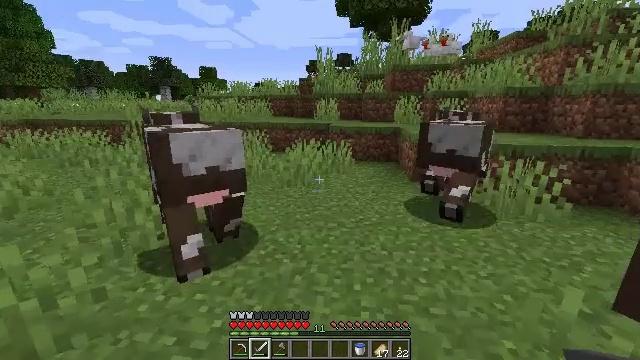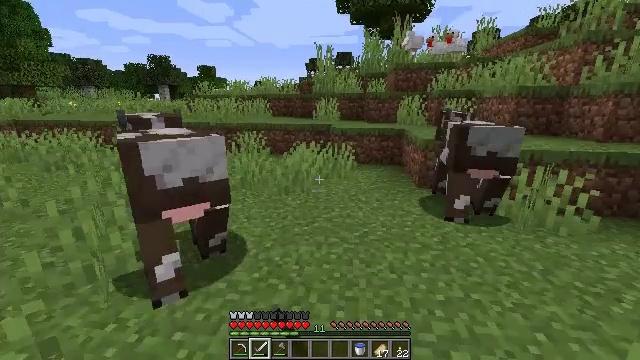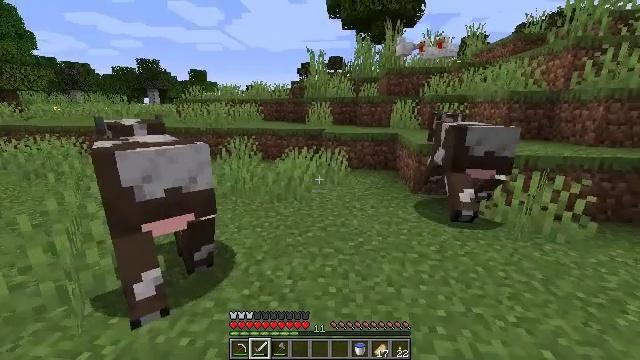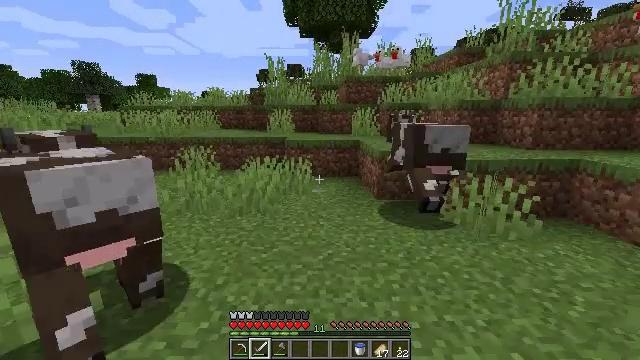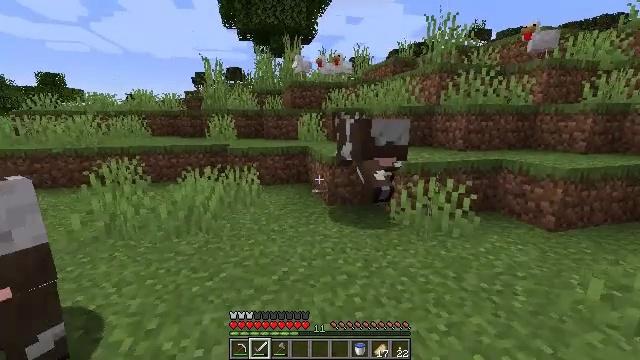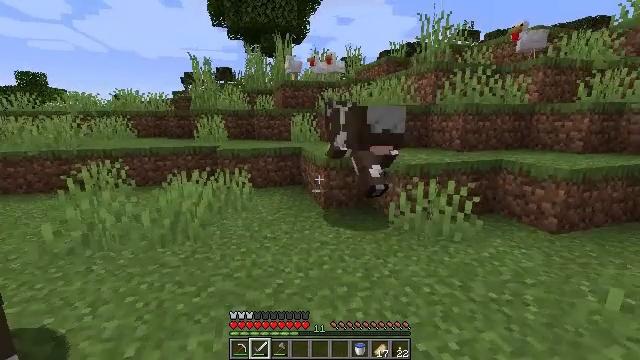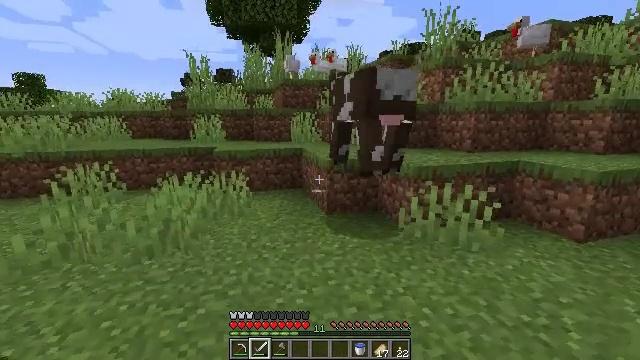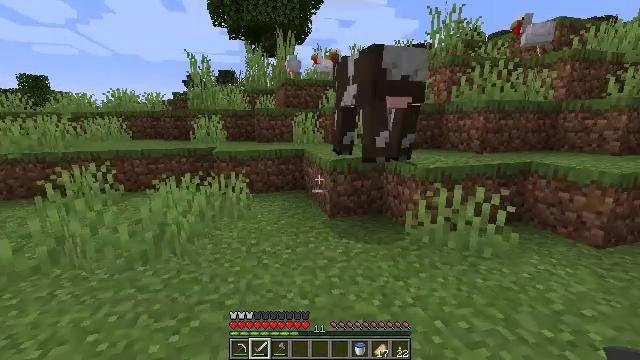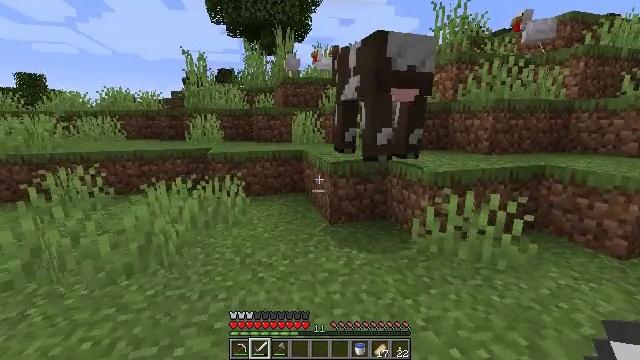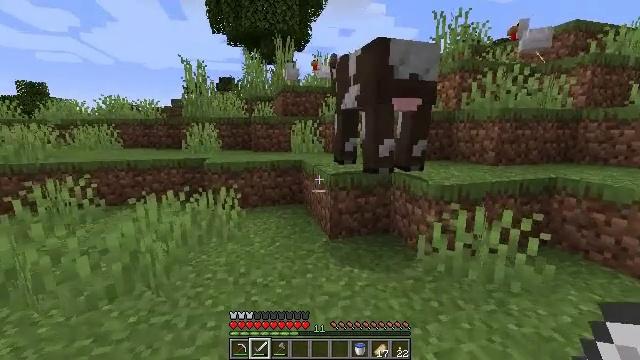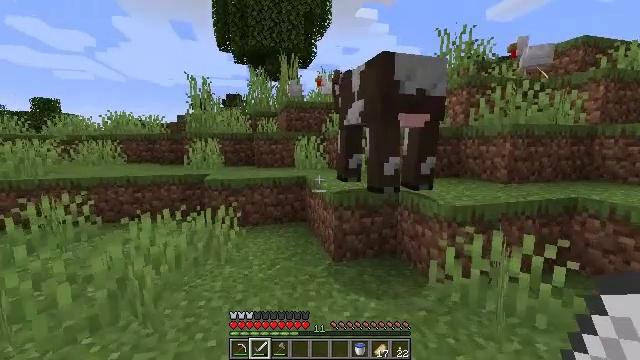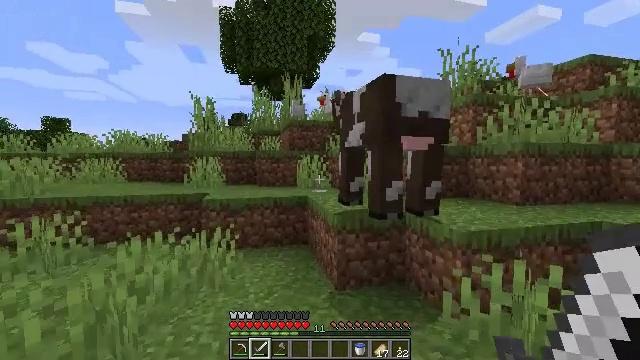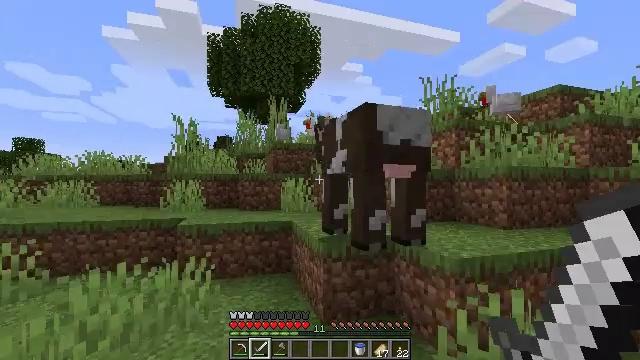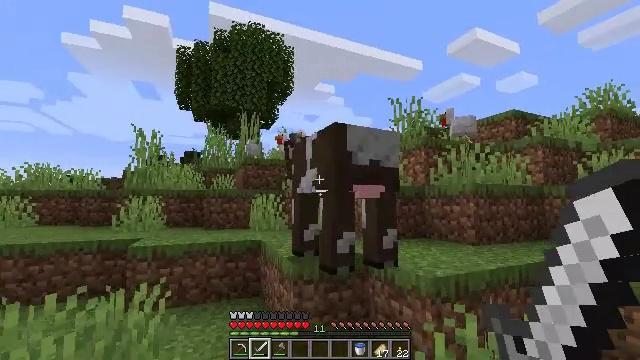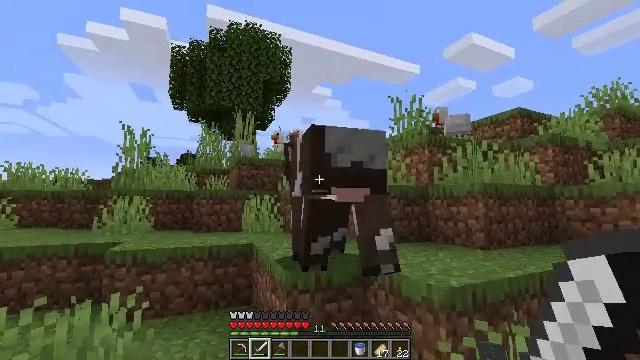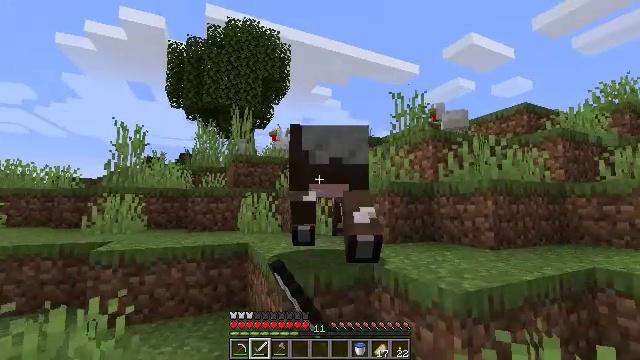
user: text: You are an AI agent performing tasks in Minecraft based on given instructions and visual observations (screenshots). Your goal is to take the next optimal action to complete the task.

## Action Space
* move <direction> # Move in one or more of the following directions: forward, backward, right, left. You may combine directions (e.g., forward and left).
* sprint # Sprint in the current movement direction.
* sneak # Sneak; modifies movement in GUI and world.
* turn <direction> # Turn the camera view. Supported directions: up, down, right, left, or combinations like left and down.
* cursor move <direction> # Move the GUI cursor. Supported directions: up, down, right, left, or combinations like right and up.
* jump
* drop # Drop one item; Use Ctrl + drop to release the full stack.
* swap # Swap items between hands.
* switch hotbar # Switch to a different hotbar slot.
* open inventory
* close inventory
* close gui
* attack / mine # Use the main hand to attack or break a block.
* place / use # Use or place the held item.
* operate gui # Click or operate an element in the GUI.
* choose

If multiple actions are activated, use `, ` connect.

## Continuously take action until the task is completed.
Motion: motion action
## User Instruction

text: Kill the cow.
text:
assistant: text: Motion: move forward, attack / mine
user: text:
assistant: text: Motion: move forward, turn right
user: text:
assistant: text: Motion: move forward, turn right and up
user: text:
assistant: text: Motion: move forward, turn right and up
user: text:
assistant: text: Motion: move forward, turn right
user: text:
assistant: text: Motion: move forward
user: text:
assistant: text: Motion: move forward
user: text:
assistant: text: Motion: move forward
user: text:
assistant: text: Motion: move forward, turn up
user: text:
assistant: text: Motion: move forward, turn up
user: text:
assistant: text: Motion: move forward, turn up
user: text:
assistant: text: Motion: move forward, turn right and up
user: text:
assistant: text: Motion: move forward, turn right and up
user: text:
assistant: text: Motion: move forward, attack / mine
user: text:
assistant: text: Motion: move forward, attack / mine
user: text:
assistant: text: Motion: move forward, attack / mine
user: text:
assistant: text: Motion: move forward, attack / mine
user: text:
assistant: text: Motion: move forward, attack / mine
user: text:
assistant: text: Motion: attack / mine